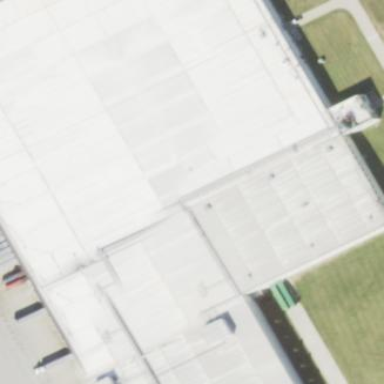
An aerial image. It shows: Warehouse building.